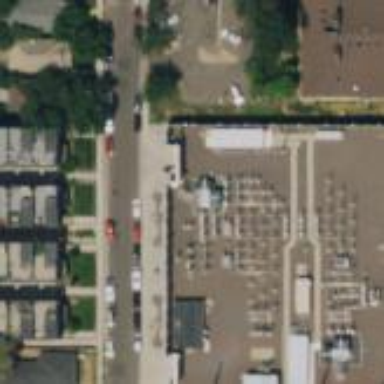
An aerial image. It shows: Substation surrounded by wall.